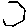
Label: hexagon